Field crop: maize
Growth stage: 1
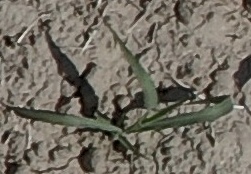
Species: sorghum